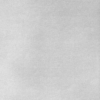
Label: dusty